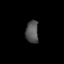
Tissue: prostate
Cell type: Fibroblasts
Senescence score: 0.8527
Nuclear area (px): 278
Mean DAPI intensity: 85.126